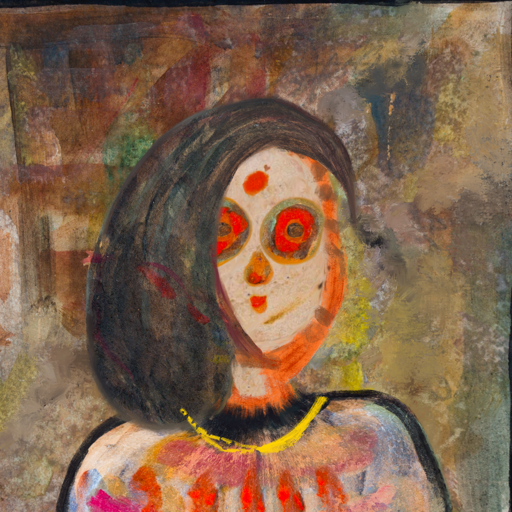
Background: Mosgoul, Head And Neck Front: Rupkatha, Face Front: Sisters, Bust: Childish, Hair Front: Gypsy_Mother, Head Accessory: Blank, Second Necklace: Blank, Necklace: Irani_1, Baby: Blank